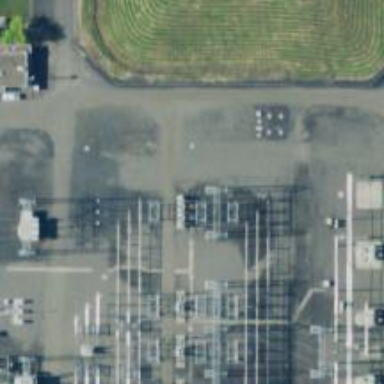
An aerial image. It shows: Outdoor power switch.